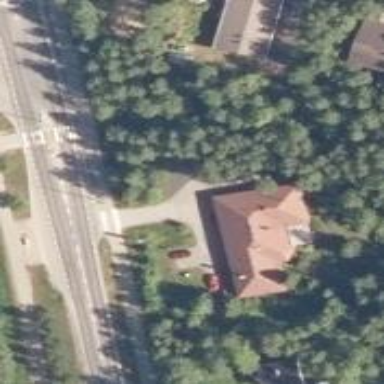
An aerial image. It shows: Car rental service.